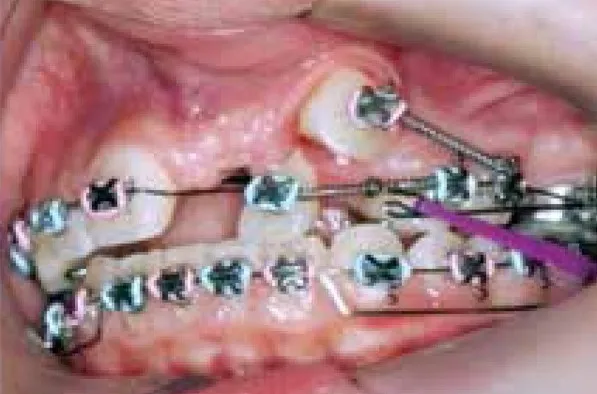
Distalization of tooth #23 with closed NiTi spring and mesialization of #22 with
open NiTi spring.
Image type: medical_photograph (oral_photograph)